Field crop: maize
Growth stage: 2
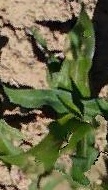
Species: maize